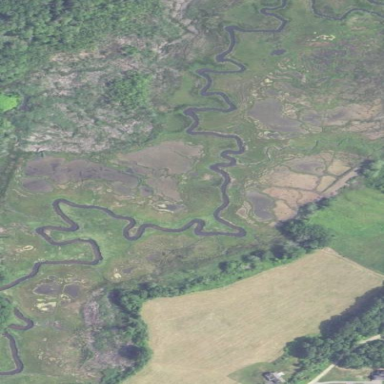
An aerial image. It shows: Saltmarsh wetland area.